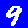
Digit: 9